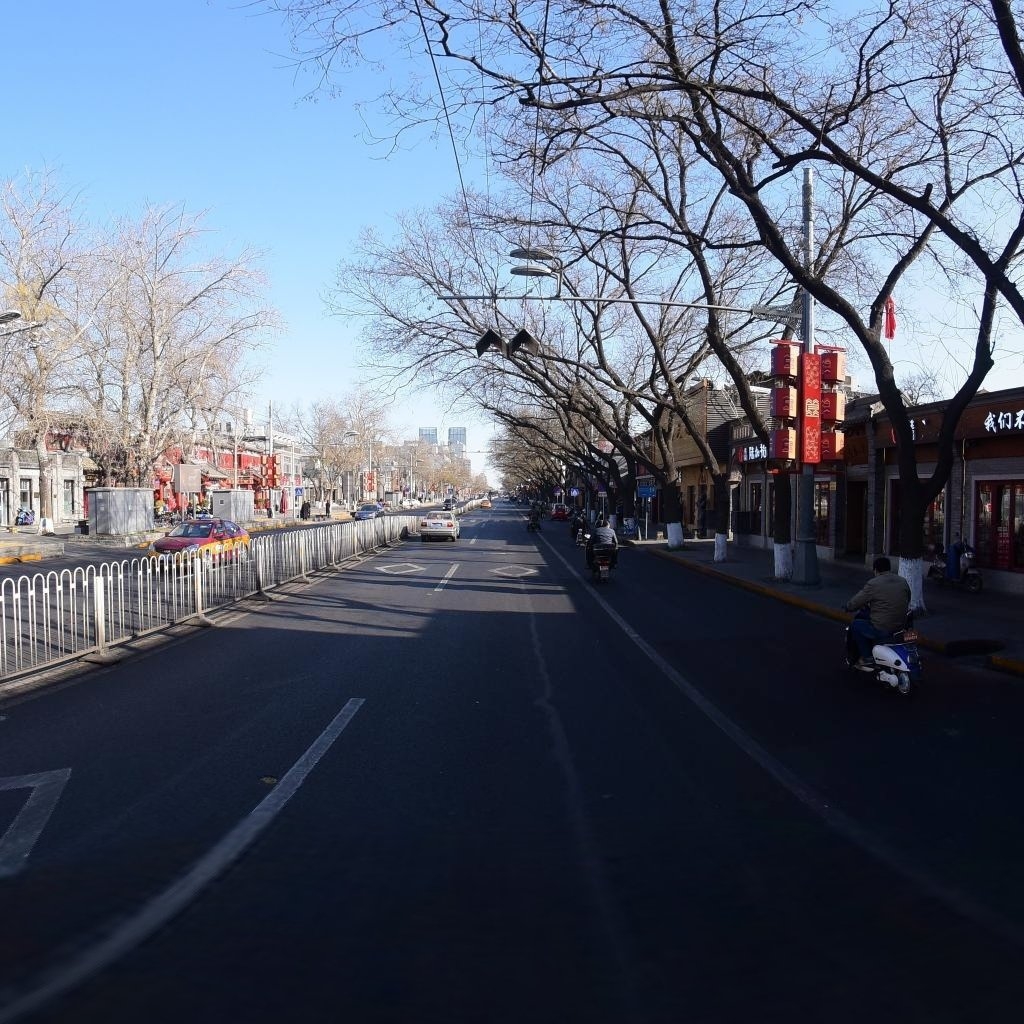
Region: Dongcheng
Road damage annotations: pothole, longitudinal patch